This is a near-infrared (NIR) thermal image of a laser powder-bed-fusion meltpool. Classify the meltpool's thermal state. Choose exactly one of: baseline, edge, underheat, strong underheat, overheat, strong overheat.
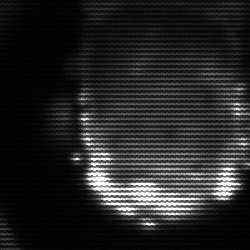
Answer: baseline